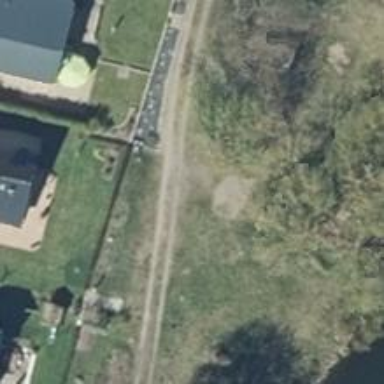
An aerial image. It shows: Residential road with dirt surface.